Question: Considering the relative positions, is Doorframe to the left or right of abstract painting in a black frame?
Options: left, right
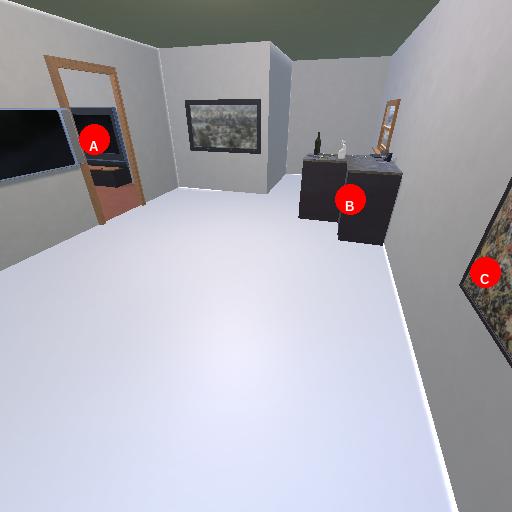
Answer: left